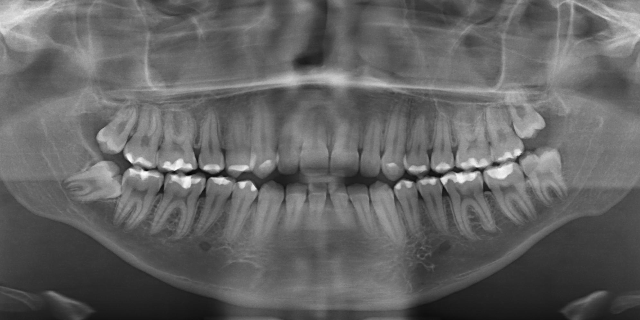
adult